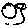
Label: moon